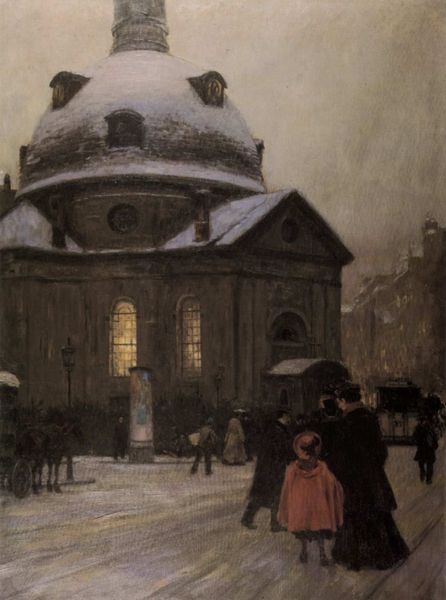
Titel: Berlin, Böhmische Kirche (Betlehemskirche)
Künstler: Franz Skarbina
Standort: Berlin
Institution: Märkisches Museum
Schlagwörter: dunkel, gemälde, himmel, mann, umhang, weiß, wolken, aquarell, impressionismus, menschen, mädchen, stadt, abend, fenster, frau, fussgänger, grau, hell, hut, hüte, lampe, laterne, licht, nacht, paris, pastell, schwarz, strasse, säule, tür, dach, eis, gebäude, haus, rot, schnee, weg, gesellschaft, hochformat, leute, malerei, barock, pelz, trauer, dämmerung, häuser, kalt, kirche, dunkelheit, mantel, realismus, familie, kind, mutter, rosa, kamin, kinder, pferd, pferde, rund, turm, bogen, gasse, russland, giebel, winter, kutsche, platz, auto, rundbogen, kuppel, tor, leuchten, eingang, berlin, rundfenster, dom, spaziergang, kälte, gauben, litfass, litfasssäule, moskau, kathedrale, portal, wärme, portale, rundbögen, gottesdienst, messe, verkehr, festtag, kapelle, staft, gaupen, dresden, cape, bau, gläubige, liturgie, strömen, fesnter, frauenkirche, weihnachten, strassenlaterne, schneien, straßenbahn, zentralbau, kuppelbau, neo, kirchenfenster, häuder, dtadt, kirchgänger, guache, kirchgang, gemäkde, denster, paulskirche, littfassäule, kirchbesuch, ot, lithfassäule, litfasäule, mädchen4hut